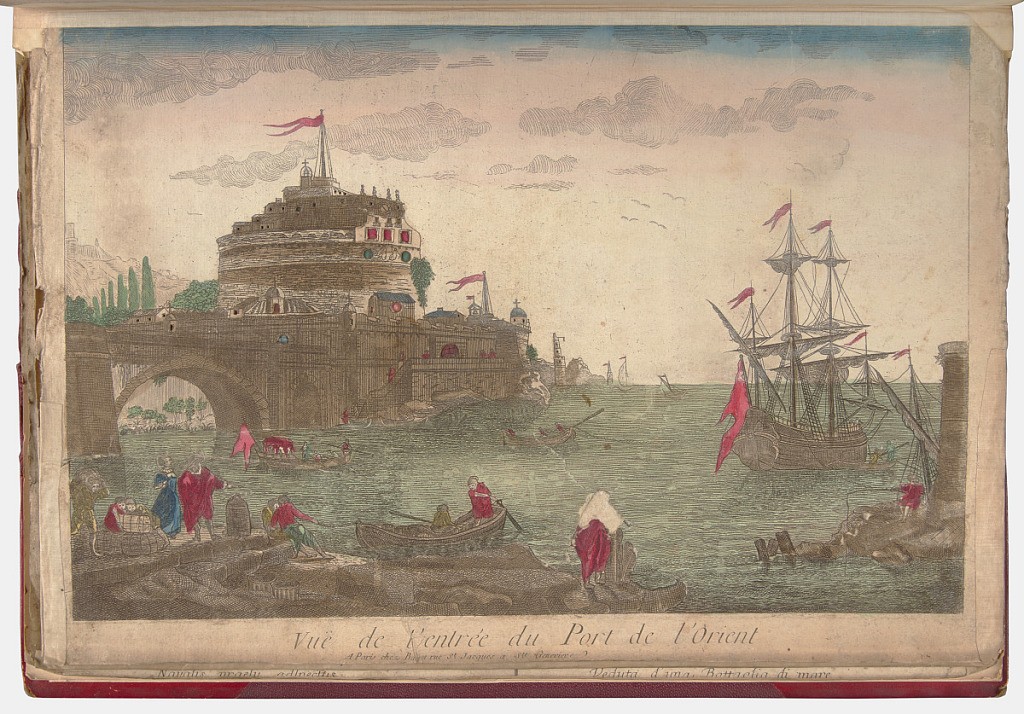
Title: Vuë de l'entrée du Port de l'Orient (View of Entrance to Oriental Port)
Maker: Chez Basset, French
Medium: Hand-colored etching on paper; verso: fabric adhered with mesh
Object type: Bound print
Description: Perspective view of an Eastern port, featuring a round citadel topped by a red flag. The windows on the citadel and several openings on the bridge are cut out, with colored fabric and mesh visible through the openings. A stone bridge extends in front of the structure, and several watercraft float in the ocean waters. At front left, a small boat approaches the shoreline, with two figures working to dock the craft. A ship with rolled-up sails floats at right, and on a nearby rocky outcropping, a small figure sits fishing. Printed along  bottom margin: Vuë de l'entrée du Port de l'Orient / A Paris chez Basset rue St. Jaques a Ste Genevieve

Verso: Patches of colored fabric, visibly attached with pieces of mesh.